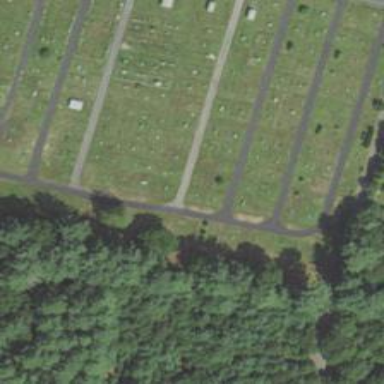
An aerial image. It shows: Cemetery.